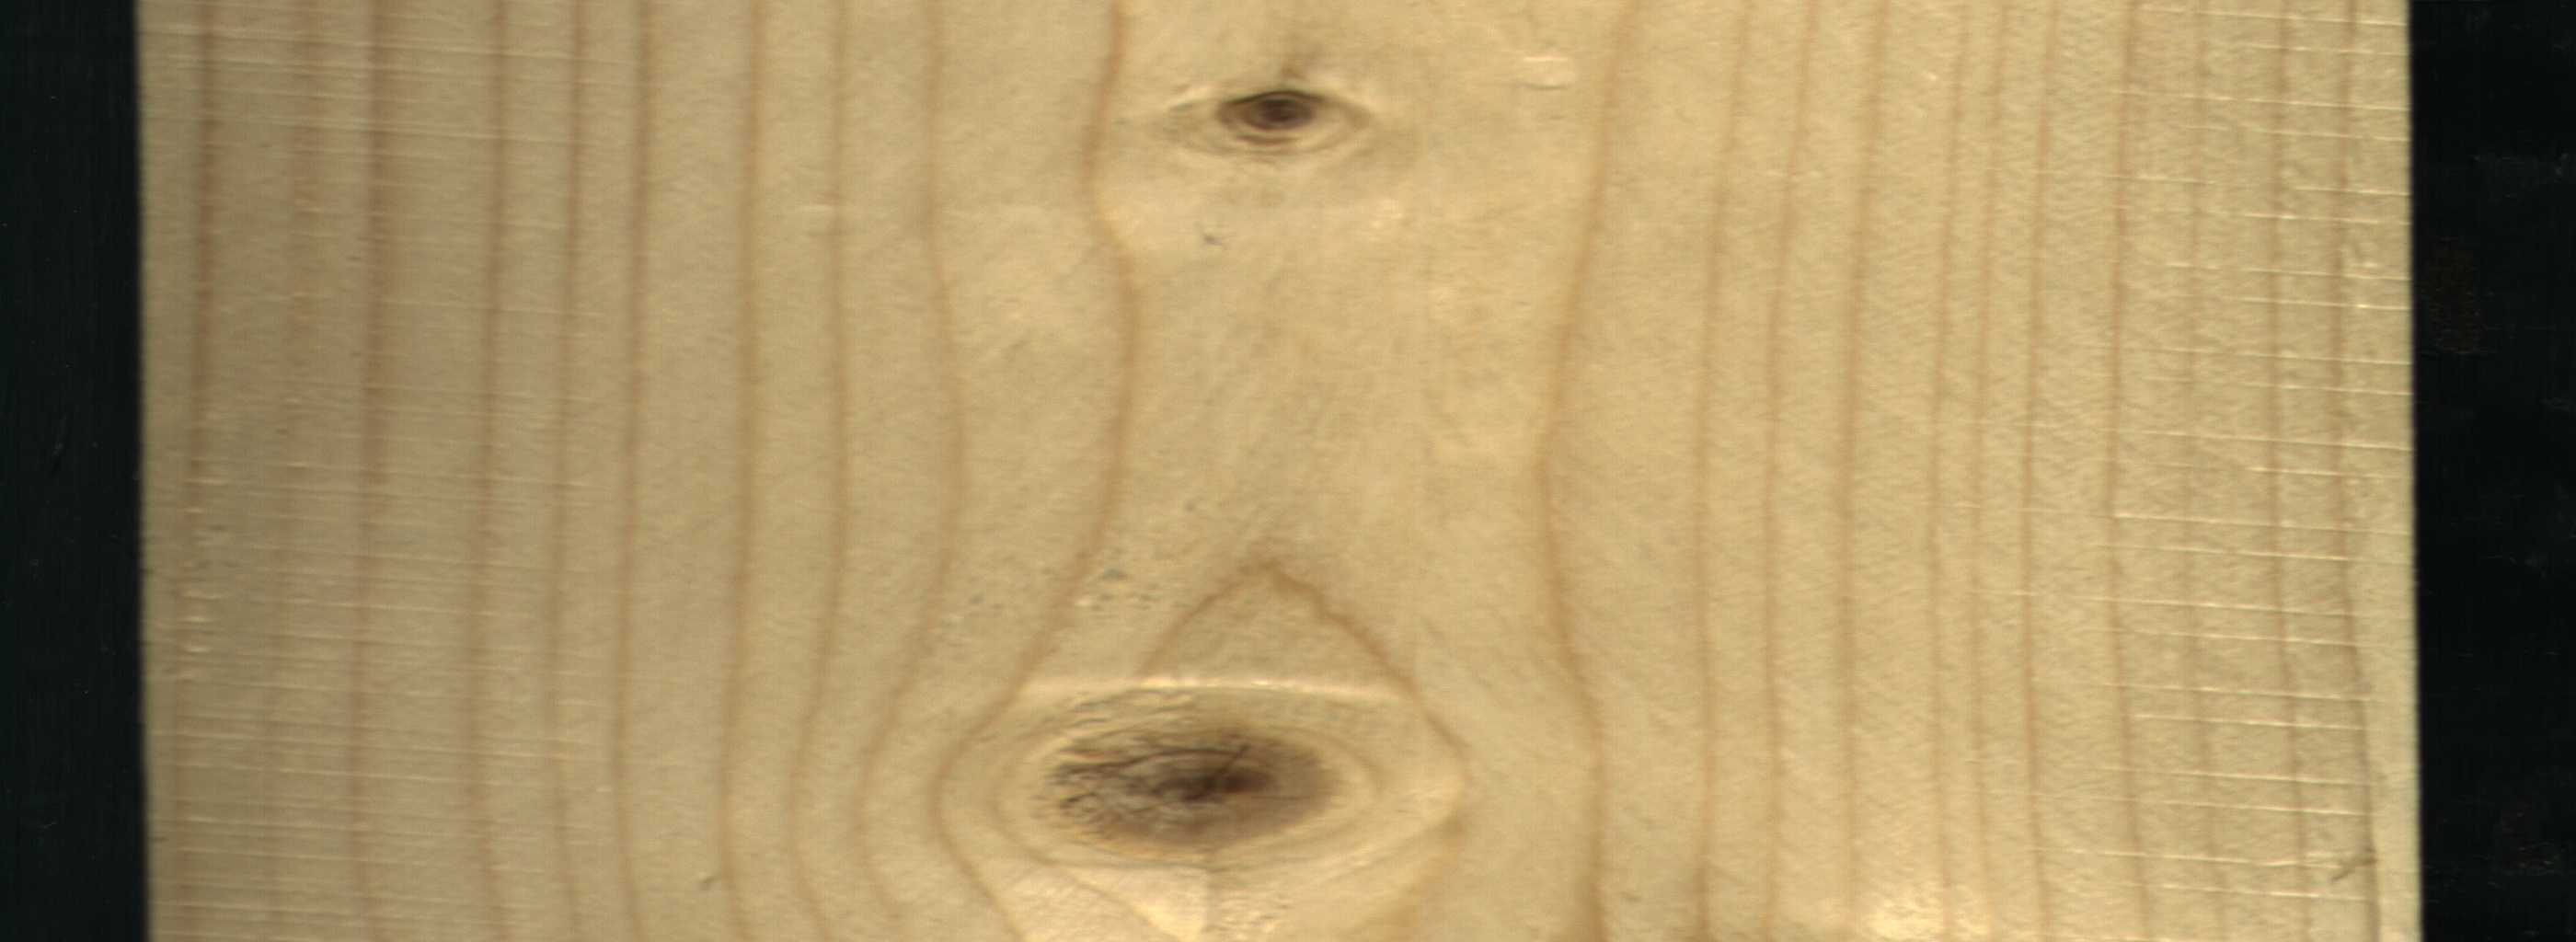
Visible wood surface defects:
Dead_Knot
Live_Knot